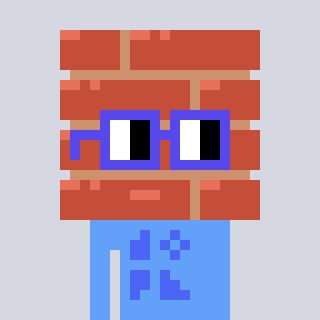
a pixel art character with square blue glasses, a wall-shaped head and a blue-colored body on a cool background